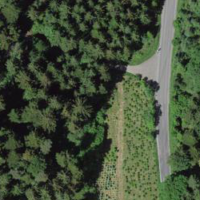
EUNIS habitat code: 44
Species observed at this site:
Circaea lutetiana